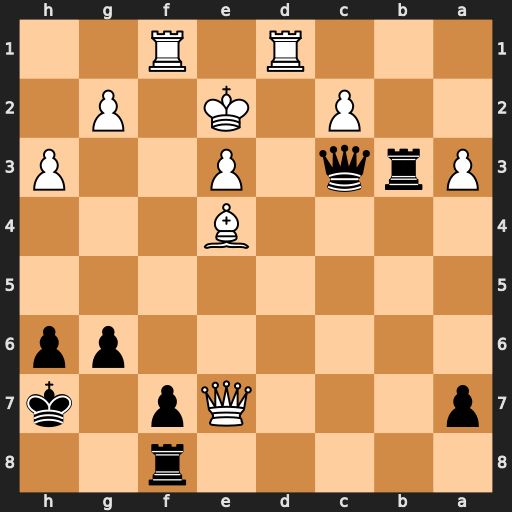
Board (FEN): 5r2/p3Qp1k/6pp/8/4B3/Prq1P2P/2P1K1P1/3R1R2
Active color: b
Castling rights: -
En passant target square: -
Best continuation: Qxe3#